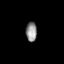
Tissue: prostate
Cell type: Epithelial cells
Senescence score: 0.3394
Nuclear area (px): 209
Mean DAPI intensity: 144.684